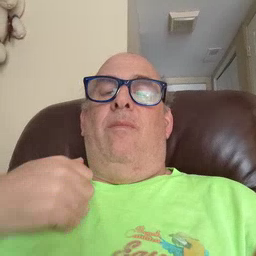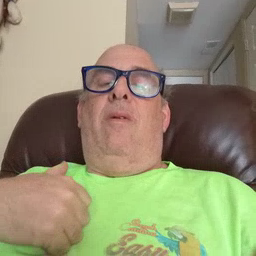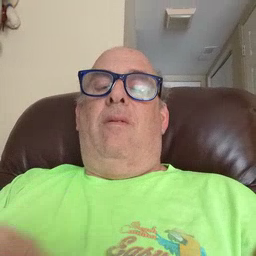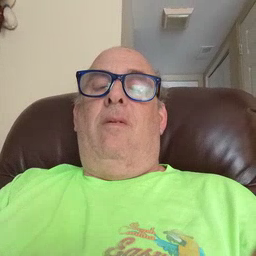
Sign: bath